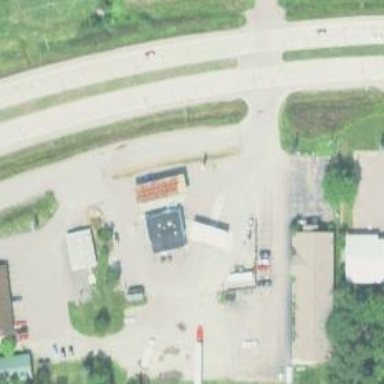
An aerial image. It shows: Convenience shop.